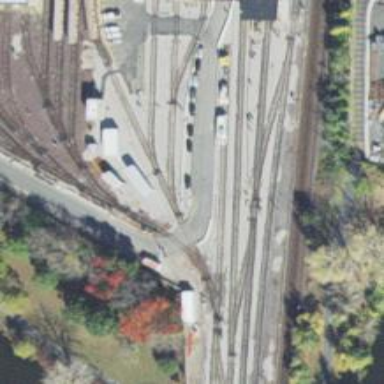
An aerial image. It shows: Yard area with electrified rail tracks.